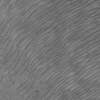
Label: not_dusty